Question: I want to call a java program and fetch it's output in stdout. I followed the suggestions in <URL>. But it doesn't work.
I have add the class file to my CLASSPATH. And I can execute the command in cmd correctly as follows:

In my PHP file I call this program by
'''
exec("java Hello", $output);
print_r($output);
'''
It yields nothing but:
'''
Array()
'''
What is the problem? How can I fix this?
ps: Hello is a demo program, actually the program I want to call is much more complicated which might take 2 or more seconds in my machine(i5 4G).
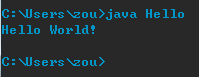
Answer: I would recommend using Java/PHP Bridge found here: <URL>
It's quite easy to install and works very well.
Also, I recommend using the following link to download it. (it's the same one as the link in downloads->documentation)
<URL>
The file is JavaBridge.war. You'll probably want to use Tomcat for the Java EE container. Once Tomcat is set up, you just put this file in the webapps folder and it's installed.
If you want to regularly use java classes in PHP this is the best method I know of and I have tried a lot of them. Resin also worked, but it didn't play nice with my mail server.